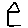
Label: house